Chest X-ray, PA view. Patient: 73 years old, sex M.
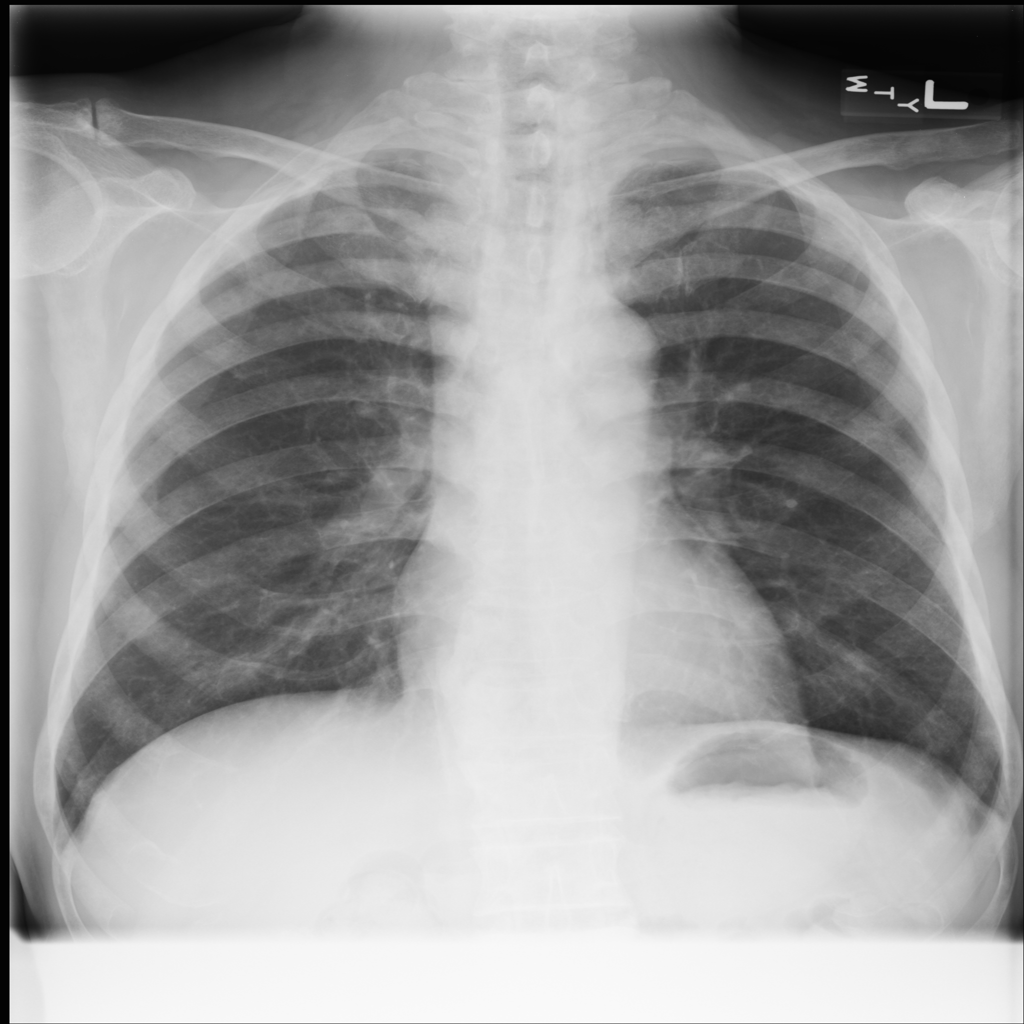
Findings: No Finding